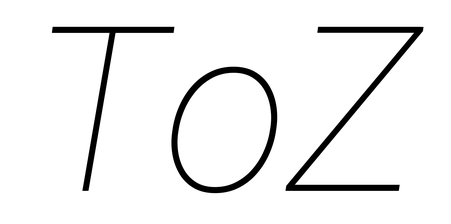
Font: Roboto-Italic_Thin_Italic